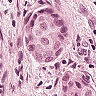
Metastatic tissue present: yes